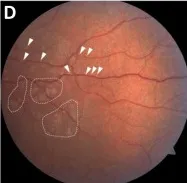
Bilateral optic neuropathy and retinopathy at presentation. (C, D), High-magnification view of macular subretinal lesions.
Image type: ophthalmic_imaging (fundus_photograph)